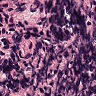
Metastatic tissue present: no